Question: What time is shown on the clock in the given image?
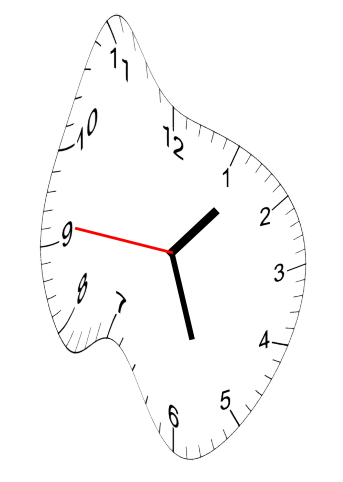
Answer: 01:26:46